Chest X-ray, PA view. Patient: 38 years old, sex M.
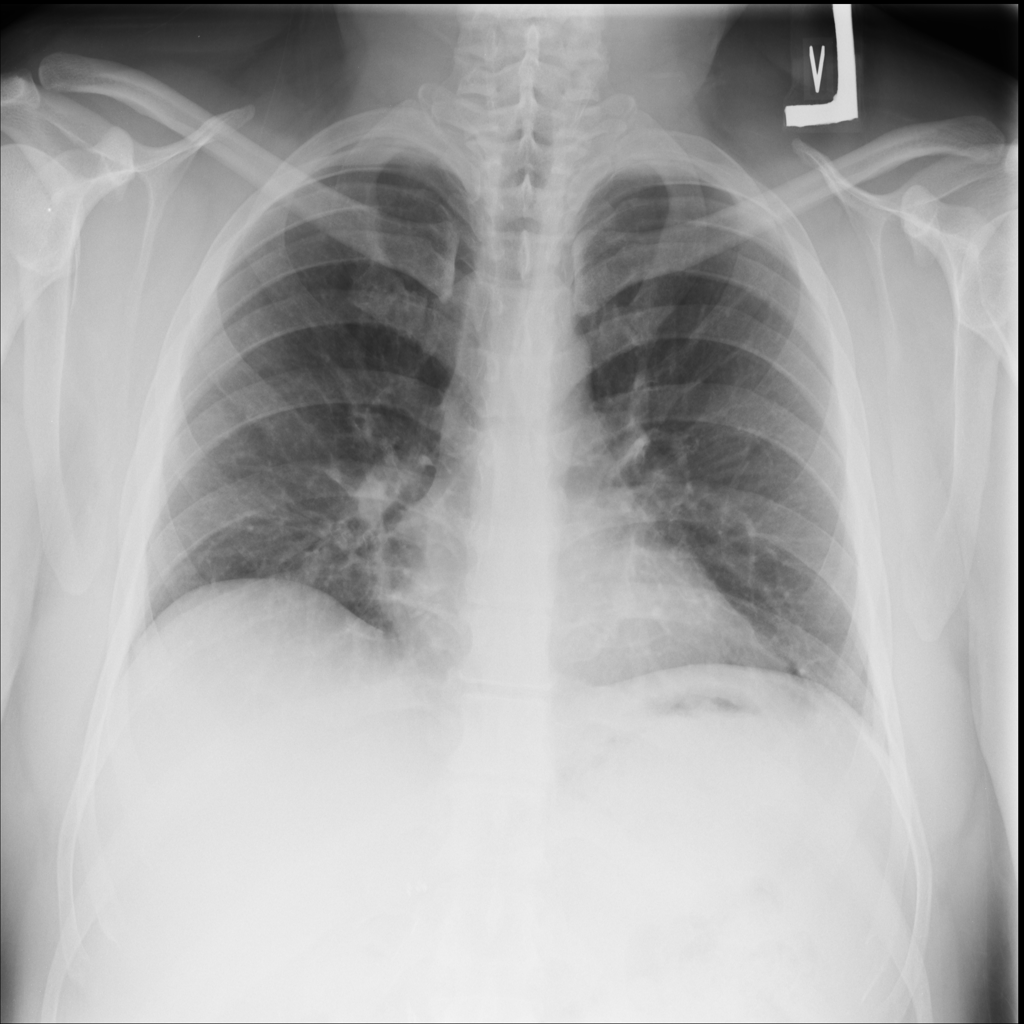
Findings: Consolidation